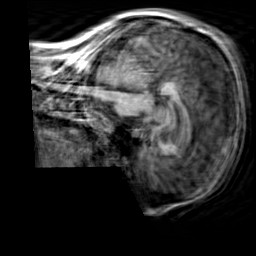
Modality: T1w
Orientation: sagittal
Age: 29
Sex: male
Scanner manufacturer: siemens
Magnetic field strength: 3 T
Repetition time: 2.3 s
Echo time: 0.00303 s